Interaction volume radius: 10 \u00c5
Interaction volume height: 25 \u00c5
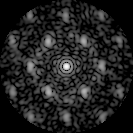
Disorder parameter: 0.5655